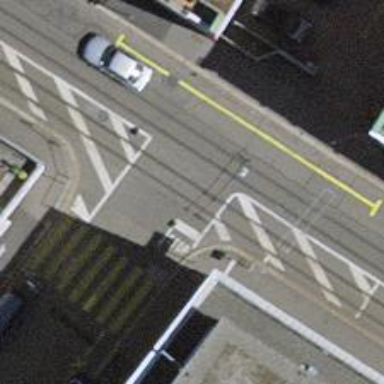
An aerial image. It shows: Tram level crossing on the railway.